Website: home-depot
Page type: cart
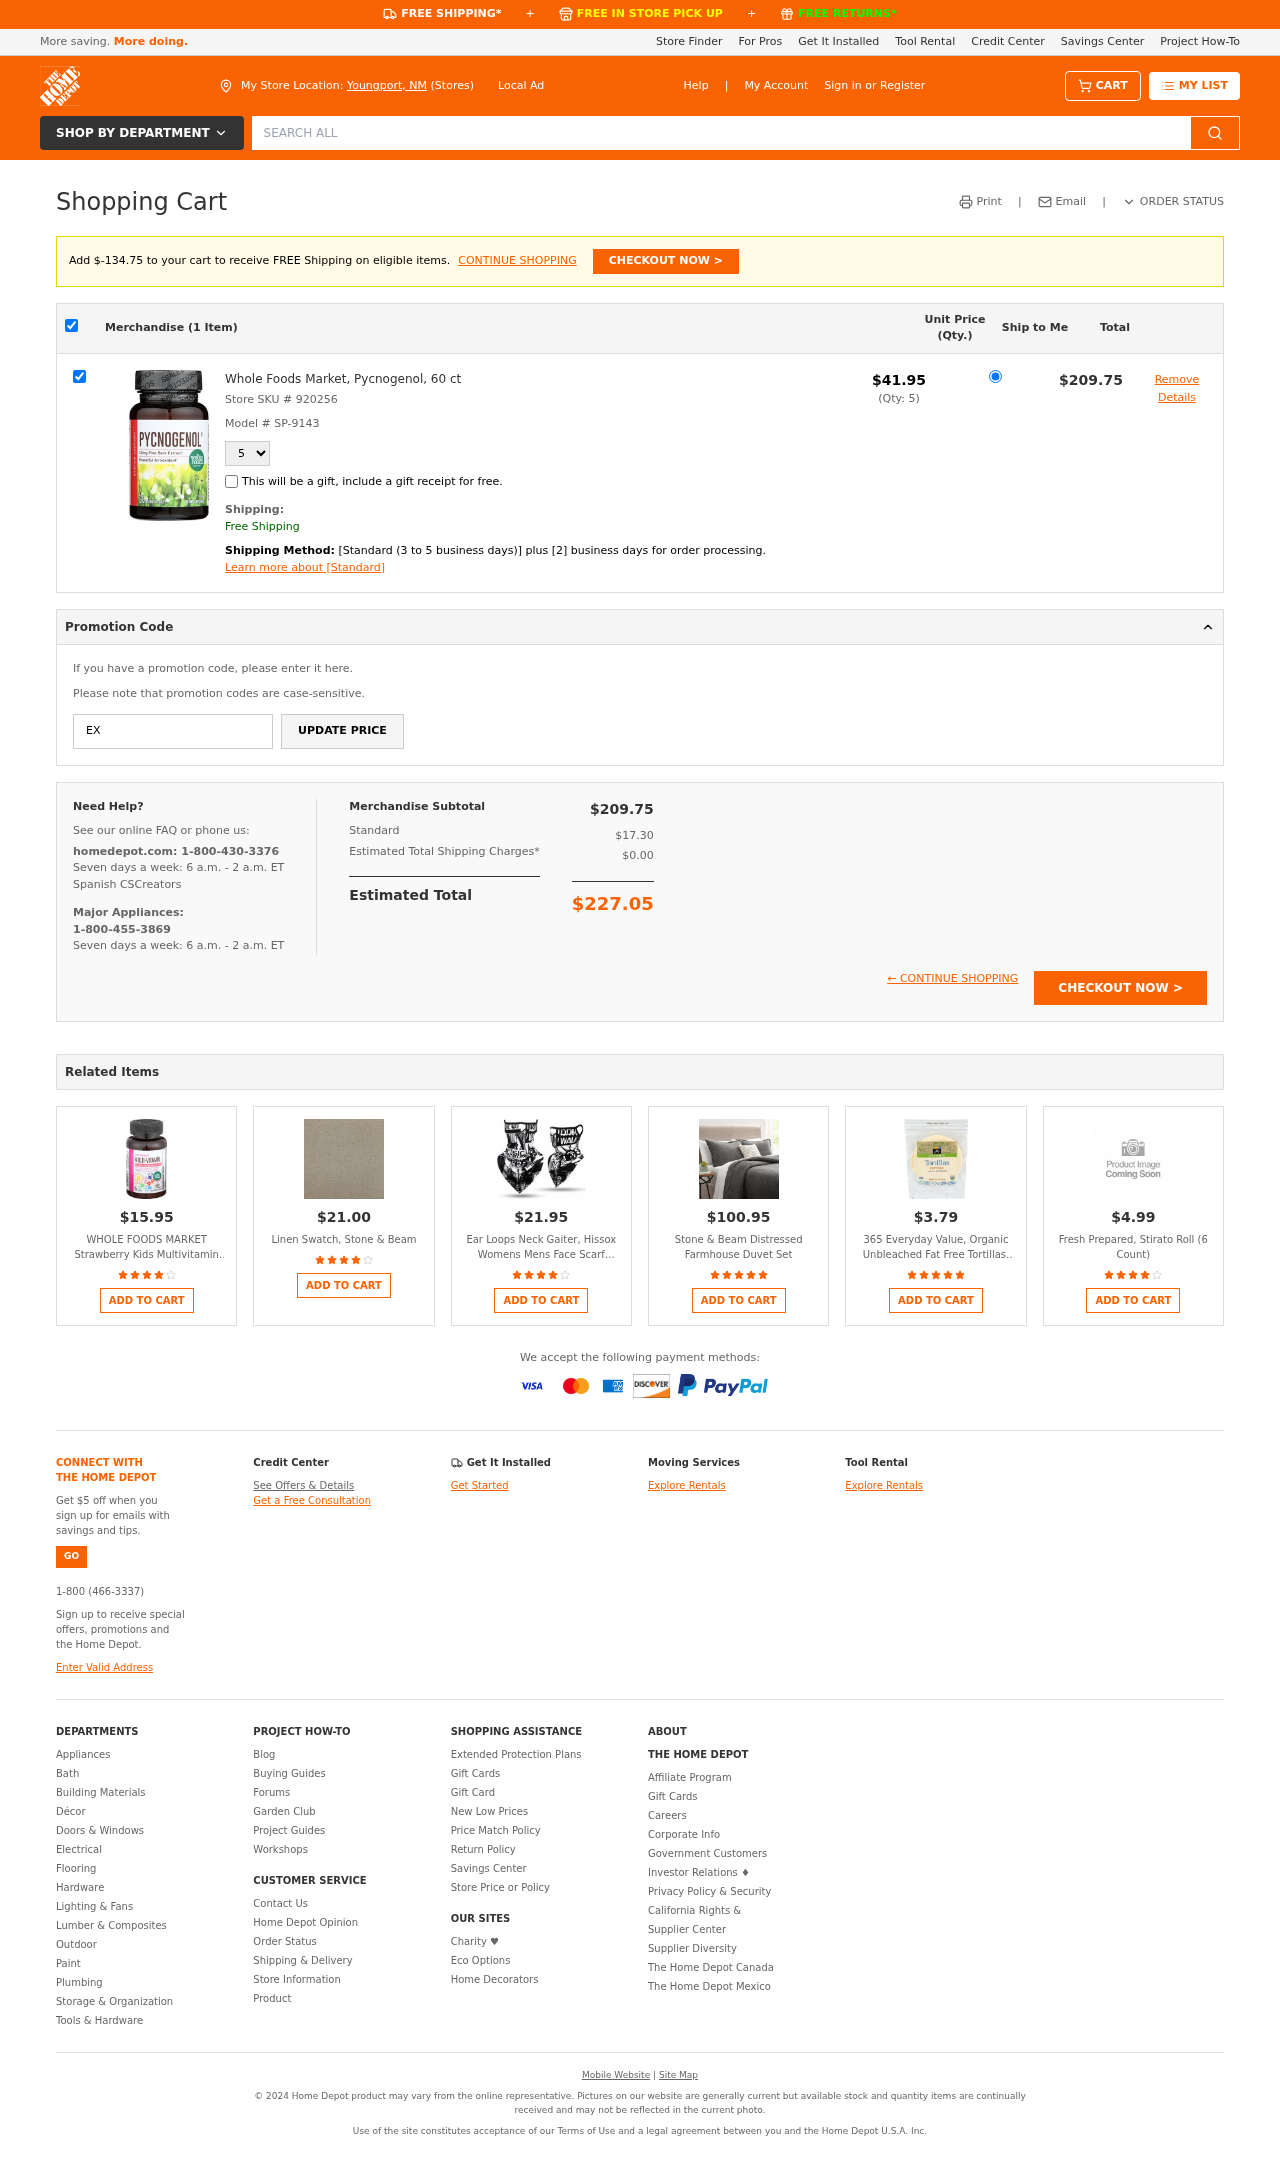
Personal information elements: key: PII_CITY_STATE
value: Youngport, NM
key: PII_PROMO_CODE
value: EXTRA00
Product elements: key: PRODUCT1_NAME
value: Whole Foods Market, Pycnogenol, 60 ct
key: PRODUCT1_PRICE
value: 41.95
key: PRODUCT1_QUANTITY
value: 5
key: PRODUCT2_NAME
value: WHOLE FOODS MARKET Strawberry Kids Multivitamin Tablets, 90 CT
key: PRODUCT2_PRICE
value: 15.95
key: PRODUCT2_RATING
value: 3.7
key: PRODUCT3_NAME
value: Linen Swatch, Stone & Beam
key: PRODUCT3_PRICE
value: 21
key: PRODUCT3_RATING
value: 4.1
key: PRODUCT4_NAME
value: Ear Loops Neck Gaiter, Hissox Womens Mens Face Scarf Shield Bandana Ear Loops Dust UV Balaclava Outd
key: PRODUCT4_PRICE
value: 21.95
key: PRODUCT4_RATING
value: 3.9
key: PRODUCT5_NAME
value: Stone & Beam Distressed Farmhouse Duvet Set
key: PRODUCT5_PRICE
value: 100.95
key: PRODUCT5_RATING
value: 4.8
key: PRODUCT6_NAME
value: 365 Everyday Value, Organic Unbleached Fat Free Tortillas, 6 ct
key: PRODUCT6_PRICE
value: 3.79
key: PRODUCT6_RATING
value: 4.5
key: PRODUCT7_NAME
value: Fresh Prepared, Stirato Roll (6 Count)
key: PRODUCT7_PRICE
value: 4.99
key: PRODUCT7_RATING
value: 3.8
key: PRODUCT1_SKU
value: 920256
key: PRODUCT1_MODEL
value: SP-9143
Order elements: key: AMOUNT_TO_FREE_SHIPPING
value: $-134.75
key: ORDER_NUM_ITEMS
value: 1
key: ORDER_SUBTOTAL
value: $209.75
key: ORDER_TAX
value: $17.30
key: ORDER_SHIPPING_COST
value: $0.00
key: ORDER_TOTAL
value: $227.05
Search elements: key: HEADER_SEARCH
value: SEARCH ALL